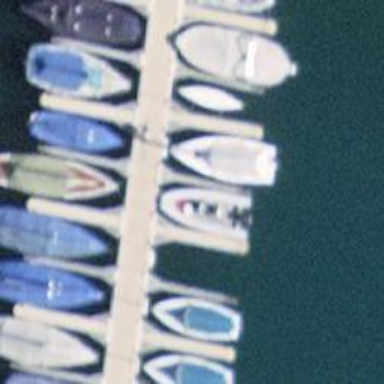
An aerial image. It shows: Man-made pier.